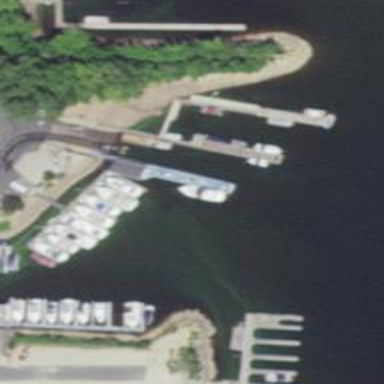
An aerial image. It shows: Man-made pier.